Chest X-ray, AP view. Patient: 18 years old, sex M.
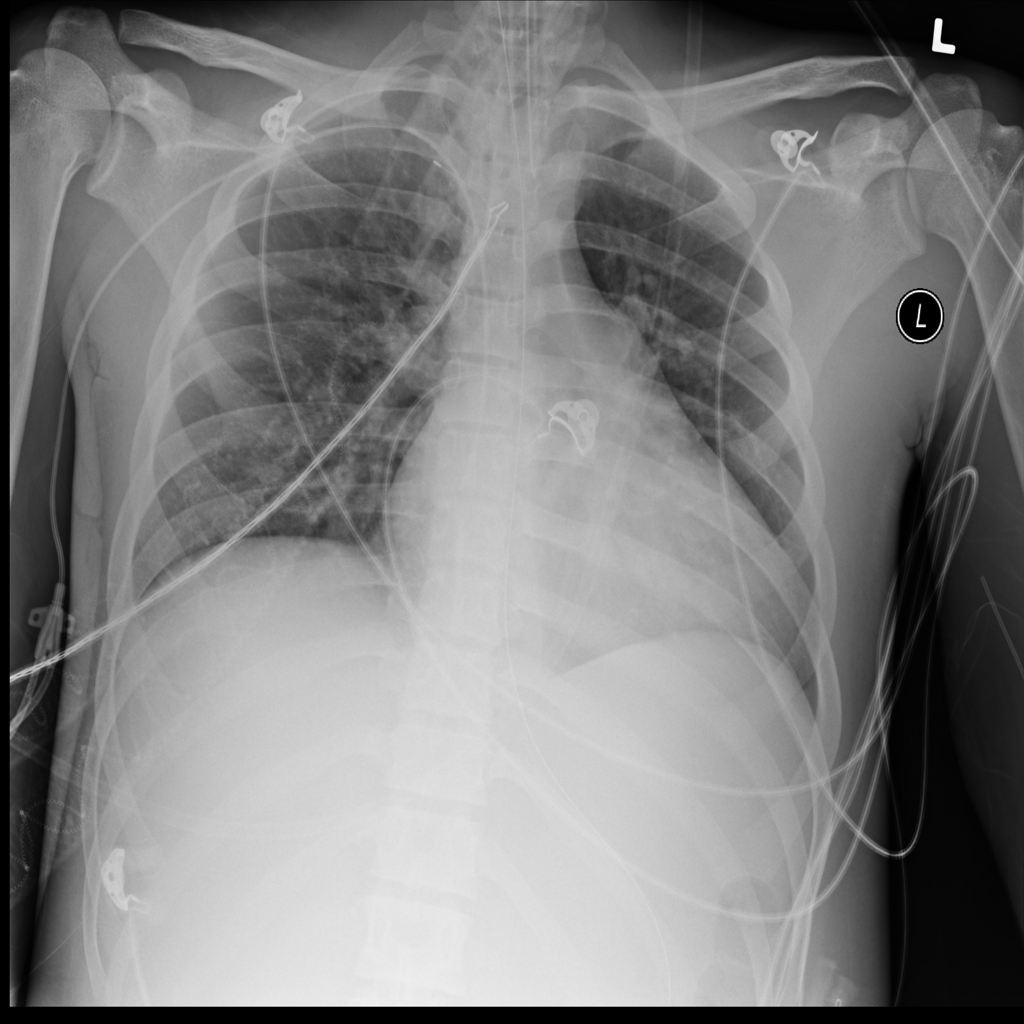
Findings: No Finding